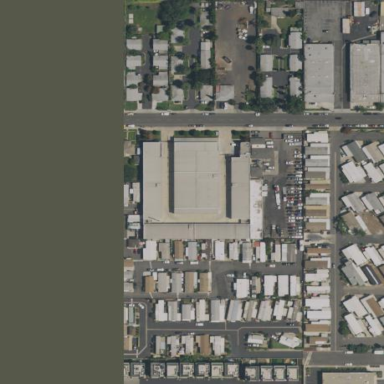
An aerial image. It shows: Storage rental shop.